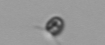
Label: Pyramimonas